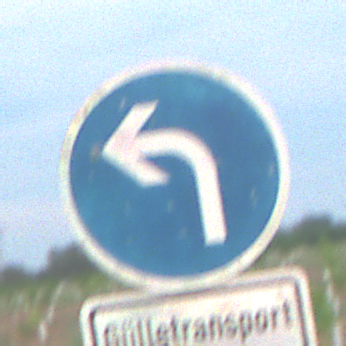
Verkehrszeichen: VorgeschriebeneFahrtrichtungLinks
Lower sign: BesondereFahrzeugeUndTransportgueter12
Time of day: SunriseSunset
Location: Outdoor (Nature)
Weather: PartlyCloudy
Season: NotSpecified
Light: Natural